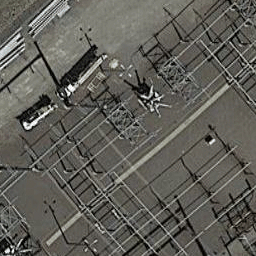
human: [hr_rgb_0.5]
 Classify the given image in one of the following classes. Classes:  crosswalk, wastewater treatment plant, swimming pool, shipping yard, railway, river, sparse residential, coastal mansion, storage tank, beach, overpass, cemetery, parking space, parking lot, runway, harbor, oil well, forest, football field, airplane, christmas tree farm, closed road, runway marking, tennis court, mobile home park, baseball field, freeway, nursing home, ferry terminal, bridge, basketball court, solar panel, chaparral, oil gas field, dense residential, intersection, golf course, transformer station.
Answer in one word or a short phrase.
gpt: transformer station